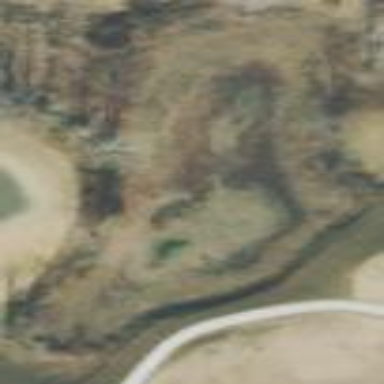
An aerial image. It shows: Scenic view of water hazard on golf course. The natural water feature adds beauty to the landscape.